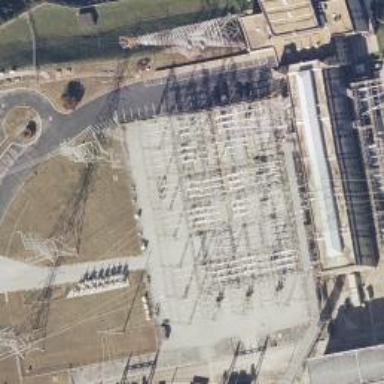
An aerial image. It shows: Switch used for power control.